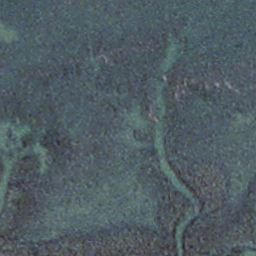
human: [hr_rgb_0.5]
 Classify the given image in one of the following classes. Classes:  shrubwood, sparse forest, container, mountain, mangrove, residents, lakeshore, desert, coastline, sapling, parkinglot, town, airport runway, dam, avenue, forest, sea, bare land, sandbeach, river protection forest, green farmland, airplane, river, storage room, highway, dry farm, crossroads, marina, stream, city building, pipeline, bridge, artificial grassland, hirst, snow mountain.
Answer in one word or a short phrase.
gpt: stream